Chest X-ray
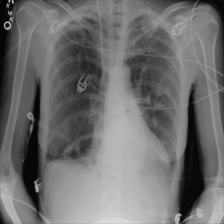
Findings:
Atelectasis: negative
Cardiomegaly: negative
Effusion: negative
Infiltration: negative
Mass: negative
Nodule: negative
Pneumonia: negative
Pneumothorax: negative
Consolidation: negative
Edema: negative
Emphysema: negative
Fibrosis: negative
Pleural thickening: positive
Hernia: negative